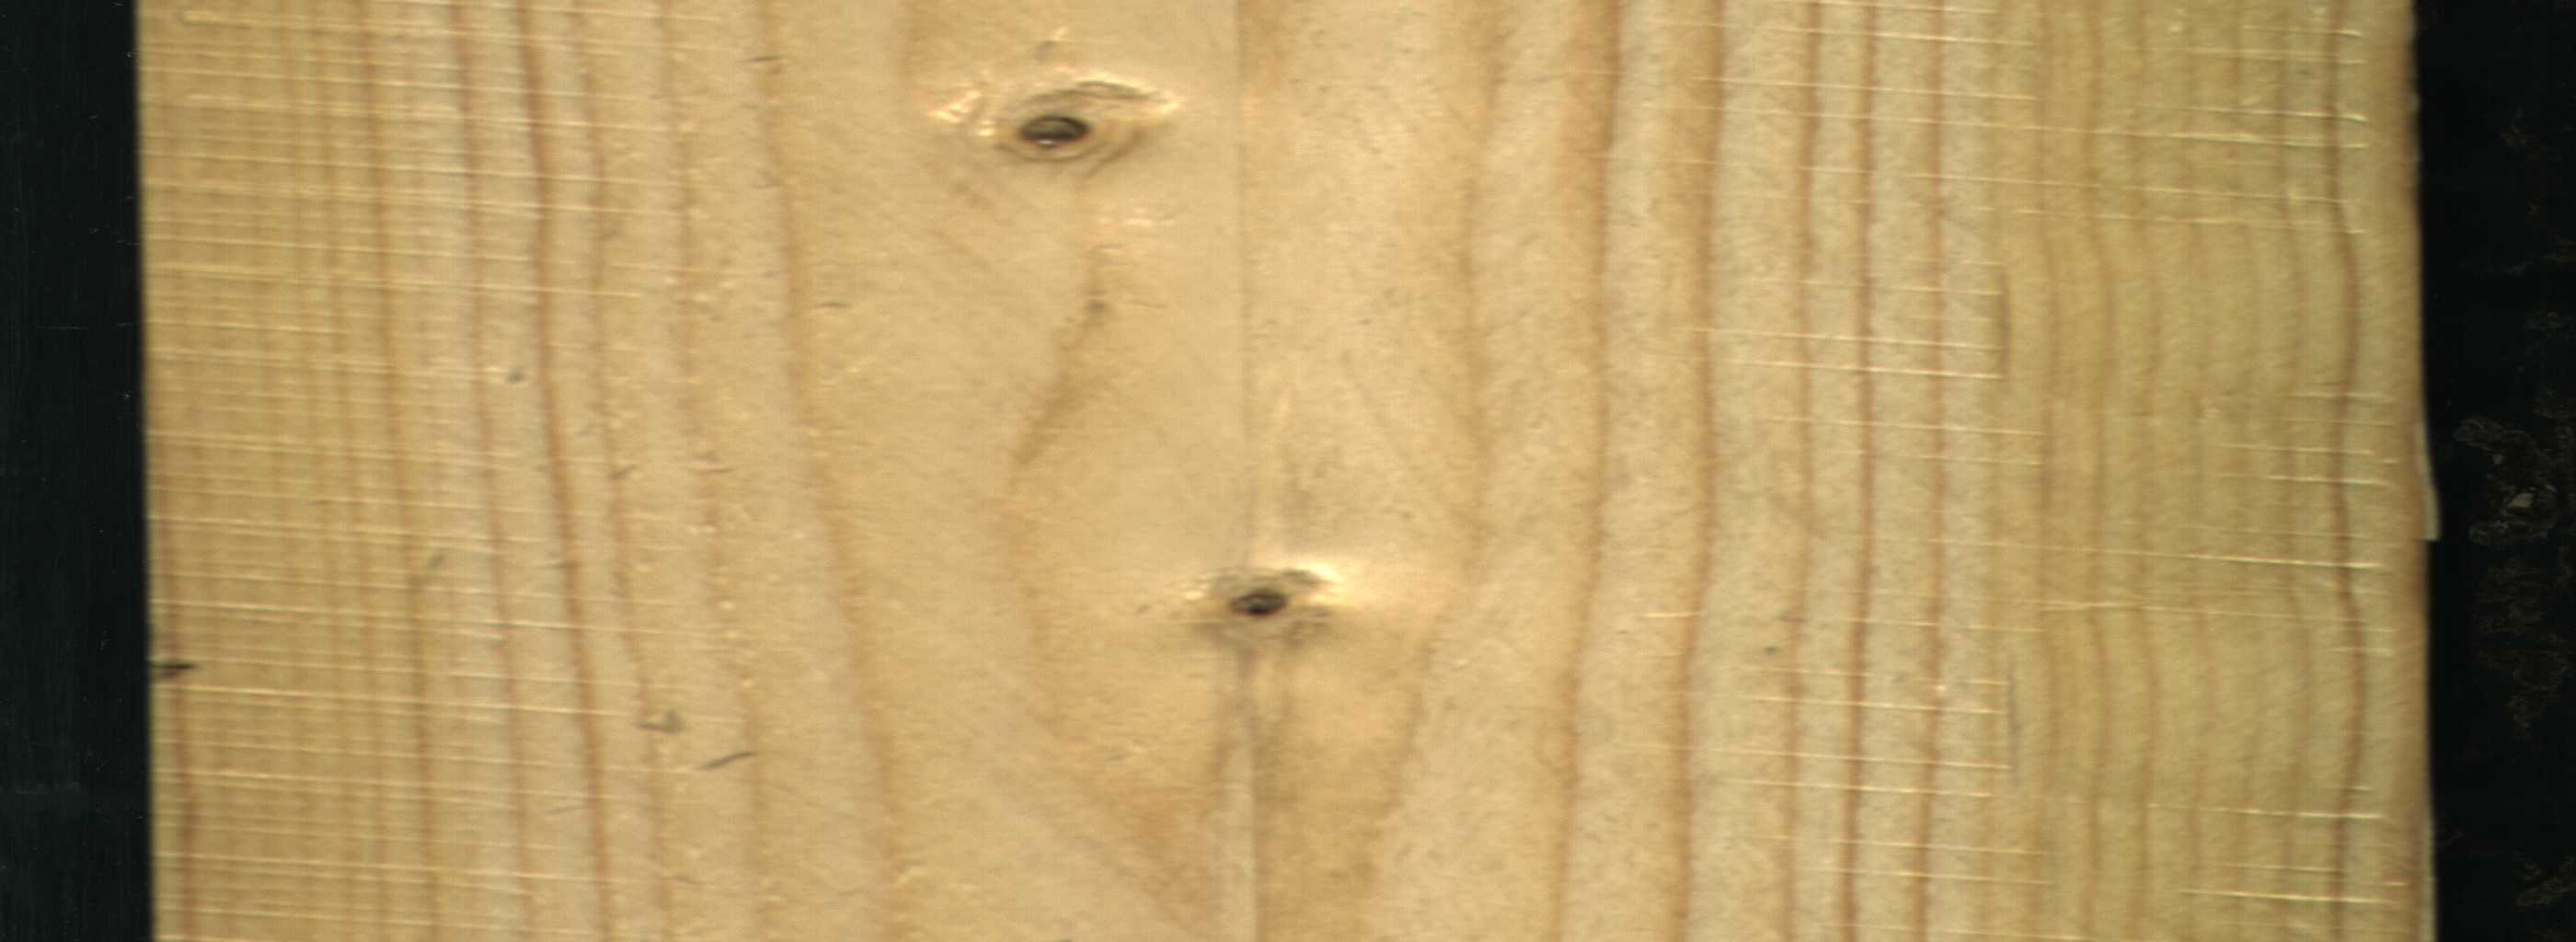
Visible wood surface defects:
Dead_Knot
Live_Knot